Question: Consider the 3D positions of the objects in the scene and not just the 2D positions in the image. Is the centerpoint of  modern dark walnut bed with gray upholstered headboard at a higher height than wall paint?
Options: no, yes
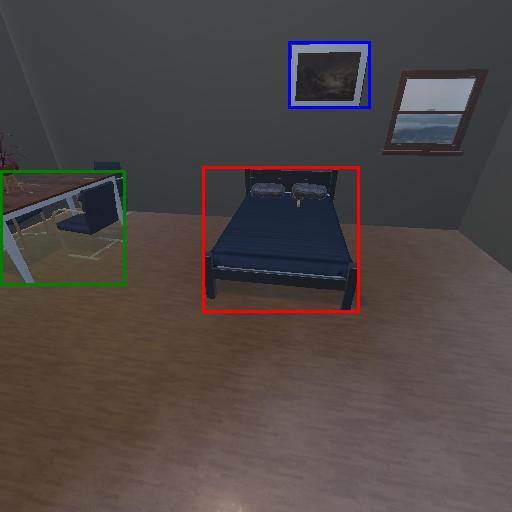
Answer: no